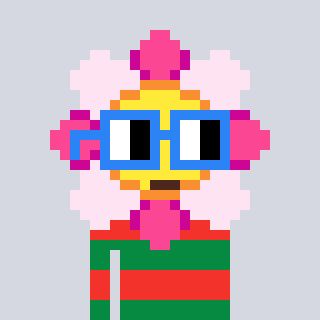
a pixel art character with square blue glasses, a flower-shaped head and a green-colored body on a cool background